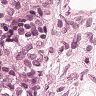
Metastatic tissue present: yes